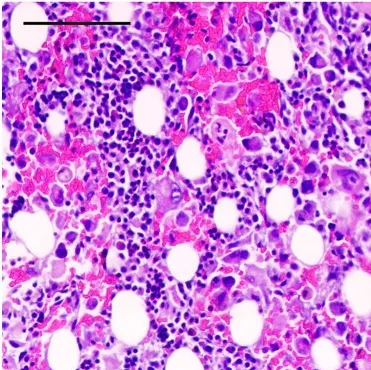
(E) HE staining of autopsy specimens from bone marrow shows atypical endothelial cell proliferation.
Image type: pathology (h&e)